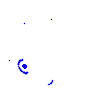
Particle: pion